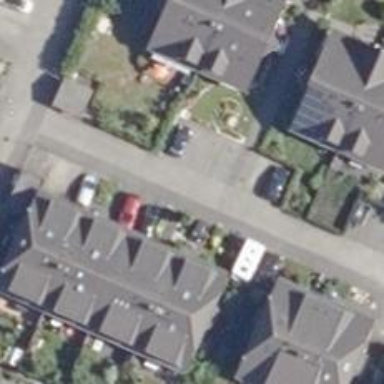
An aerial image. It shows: Living street.